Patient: sex M, age 32
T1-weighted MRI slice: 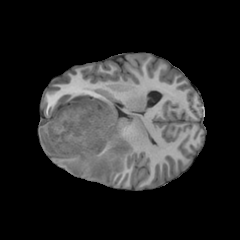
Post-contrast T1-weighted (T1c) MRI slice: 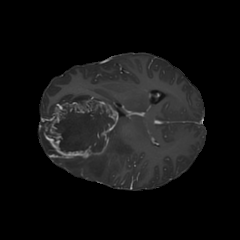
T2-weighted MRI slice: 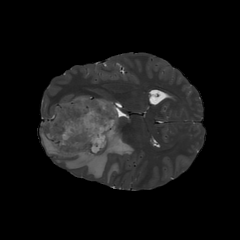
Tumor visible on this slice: yes
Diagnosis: Glioblastoma, IDH-wildtype
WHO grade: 4